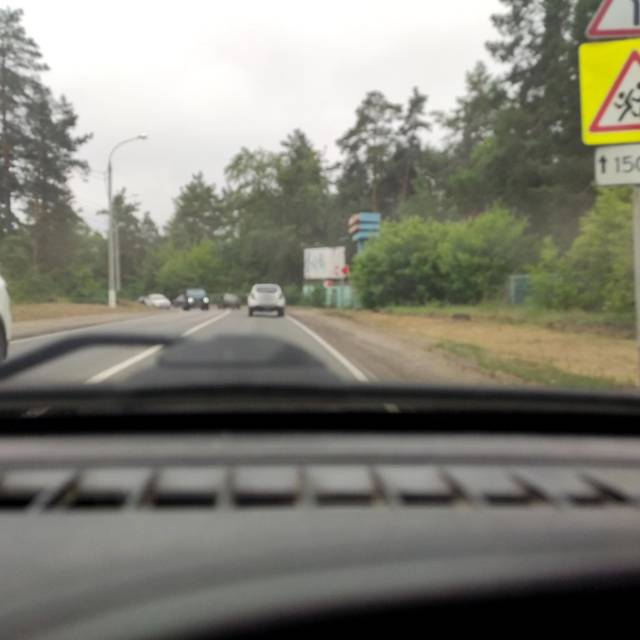
Region: Russia
Coordinates: 53.487, 49.311